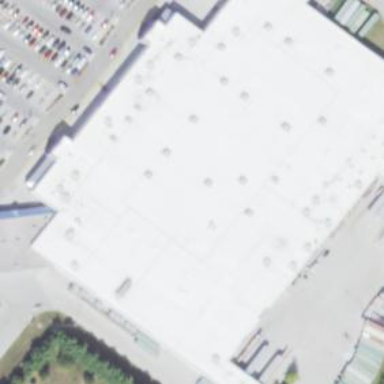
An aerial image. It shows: Retail building housing supermarket.